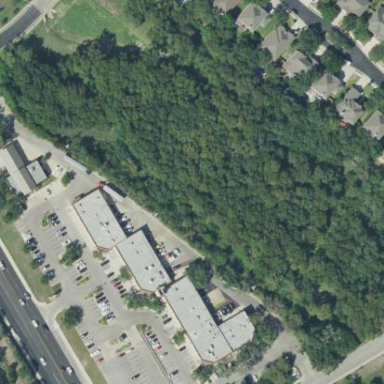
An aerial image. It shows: Retail area.